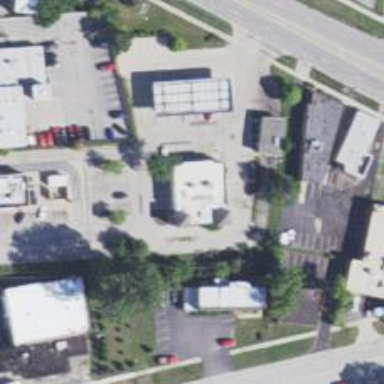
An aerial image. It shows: Convenience shop.